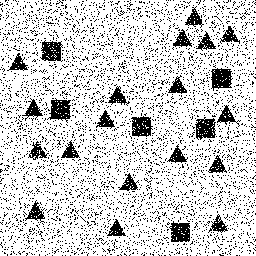
Squares: 6
Triangles: 18
Stars: 0
Total shapes: 24